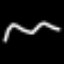
Label: squiggle